Question: So, I have working twitter typeahead.js script, but noticed, that sometimes(with some keywords) it shows not all results from json:
One of the case:
Where is 3 objects in this received json, but search form returns only first one:
'''
[
{
"query":"David Flanagan - JavaScript",
"id":"7",
"image":"<img src="http:\/\/bks5.books.google.lt\/books\/content?id=4RChxt67lvwC&printsec=frontcover&img=1&zoom=1&edge=curl&source=gbs_api">"
},
{
"query":"Stoyan Stefanov - JavaScript Patterns",
"id":"10",
"image":"<img src="http:\/\/bks8.books.google.lt\/books\/content?id=ZEmbAgAAQBAJ&printsec=frontcover&img=1&zoom=1&source=gbs_api">"
},
{
"query":"Douglas Crockford - JavaScript: The Good Parts",
"id":"9",
"image":"<img src="http:\/\/ecx.images-amazon.com\/images\/I\/518QVtPWA7L._SL160_.jpg">"
}
]
'''
search form result:

my typeahead script:
'''
$( document ).ready(function() {
var books = new Bloodhound({
datumTokenizer: Bloodhound.tokenizers.obj.whitespace,
queryTokenizer: Bloodhound.tokenizers.whitespace,
remote: {
url: '/search/auto/?q=%QUERY',
wildcard: '%QUERY',
}
});
$('#books_search').typeahead({
hint: true,
highlight: true,
minLength: 3,
limit: 5
},
{
name: 'book-search',
display: 'query',
source: books,
templates: {
empty: [
'<div class="empty-message">Unable to find any books that match the current query</div>'
]
}
}).on('typeahead:selected', function(e, data) {
$("#search-form").submit();
});
});
'''
Any ideas what can be wrong?
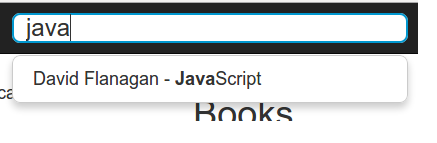
Answer: So it was typeahead.js bug, here is solution: (it's committed, but not in master yet):
<URL>